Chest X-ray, PA view. Patient: 61 years old, sex M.
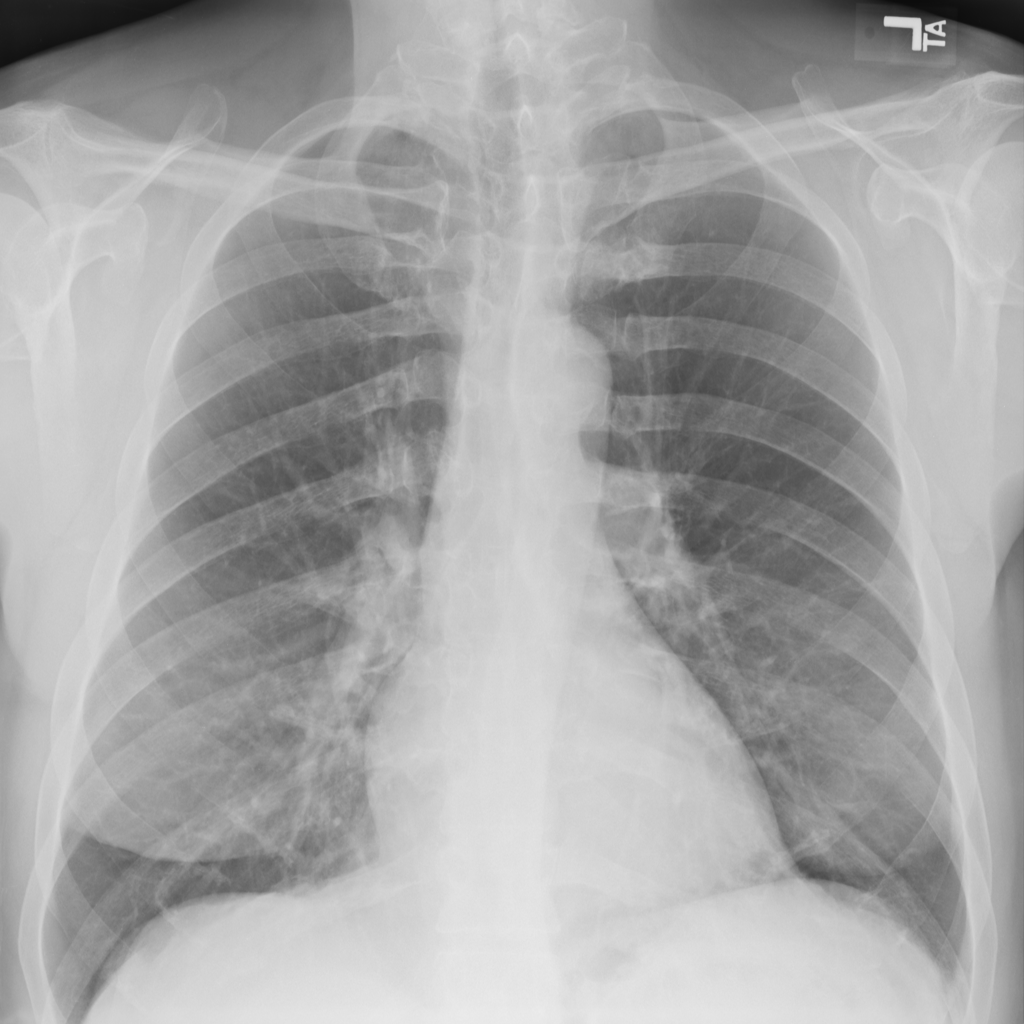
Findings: No Finding